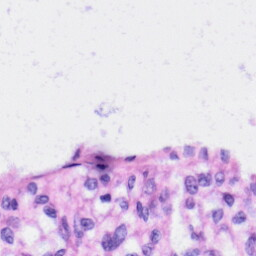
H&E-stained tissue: Liver